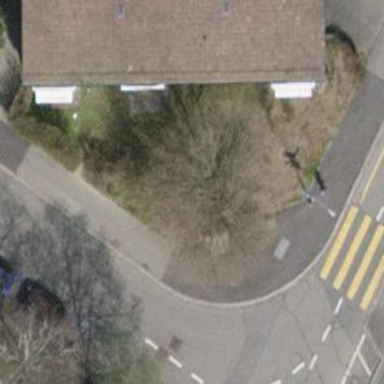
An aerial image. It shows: Brown bench in the vicinity.